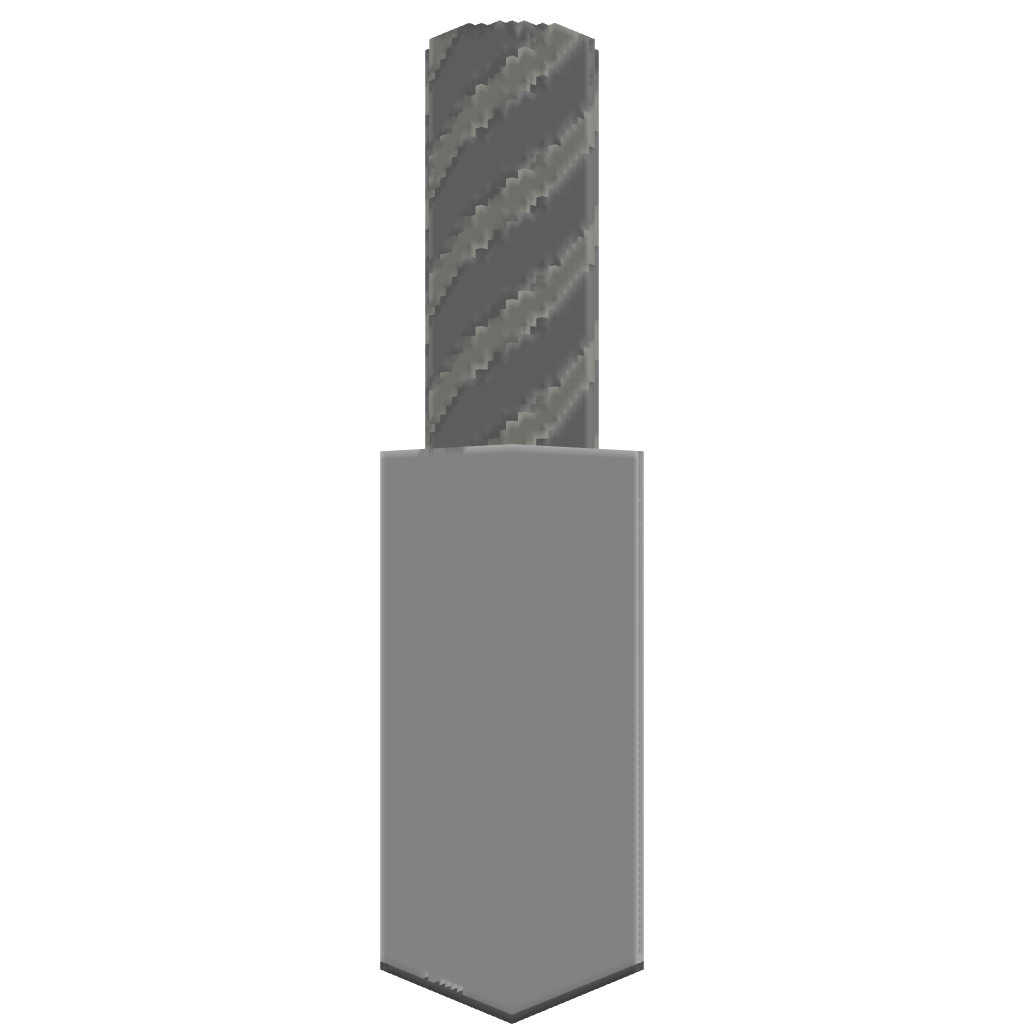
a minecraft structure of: Spiral tower